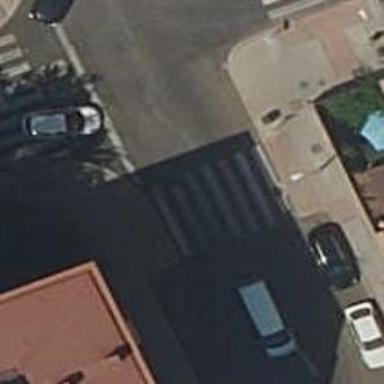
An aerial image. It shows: Kerb barrier.